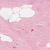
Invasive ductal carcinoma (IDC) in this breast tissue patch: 0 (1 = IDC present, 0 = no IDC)